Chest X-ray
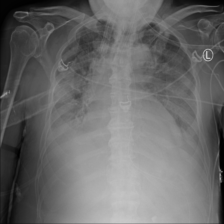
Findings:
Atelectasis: negative
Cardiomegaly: positive
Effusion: positive
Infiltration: negative
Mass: negative
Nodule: negative
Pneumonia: negative
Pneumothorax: negative
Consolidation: negative
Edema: negative
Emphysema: negative
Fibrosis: negative
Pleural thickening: negative
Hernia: negative